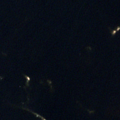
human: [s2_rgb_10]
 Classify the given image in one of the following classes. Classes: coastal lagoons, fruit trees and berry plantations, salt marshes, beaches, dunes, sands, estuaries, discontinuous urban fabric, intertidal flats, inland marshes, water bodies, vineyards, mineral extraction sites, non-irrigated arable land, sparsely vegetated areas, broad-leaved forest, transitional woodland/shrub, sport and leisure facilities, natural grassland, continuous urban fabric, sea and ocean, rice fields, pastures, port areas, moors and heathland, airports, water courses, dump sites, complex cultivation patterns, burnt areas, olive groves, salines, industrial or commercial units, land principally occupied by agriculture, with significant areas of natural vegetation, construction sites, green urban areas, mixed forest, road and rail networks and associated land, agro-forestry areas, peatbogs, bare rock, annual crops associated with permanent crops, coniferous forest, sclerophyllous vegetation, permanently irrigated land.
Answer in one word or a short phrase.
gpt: sea and ocean